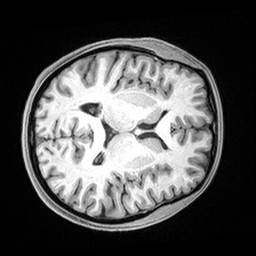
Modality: T1w
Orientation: axial
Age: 27
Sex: female
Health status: healthy
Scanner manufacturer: siemens
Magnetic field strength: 3 T
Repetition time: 2.4 s
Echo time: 0.00217 s